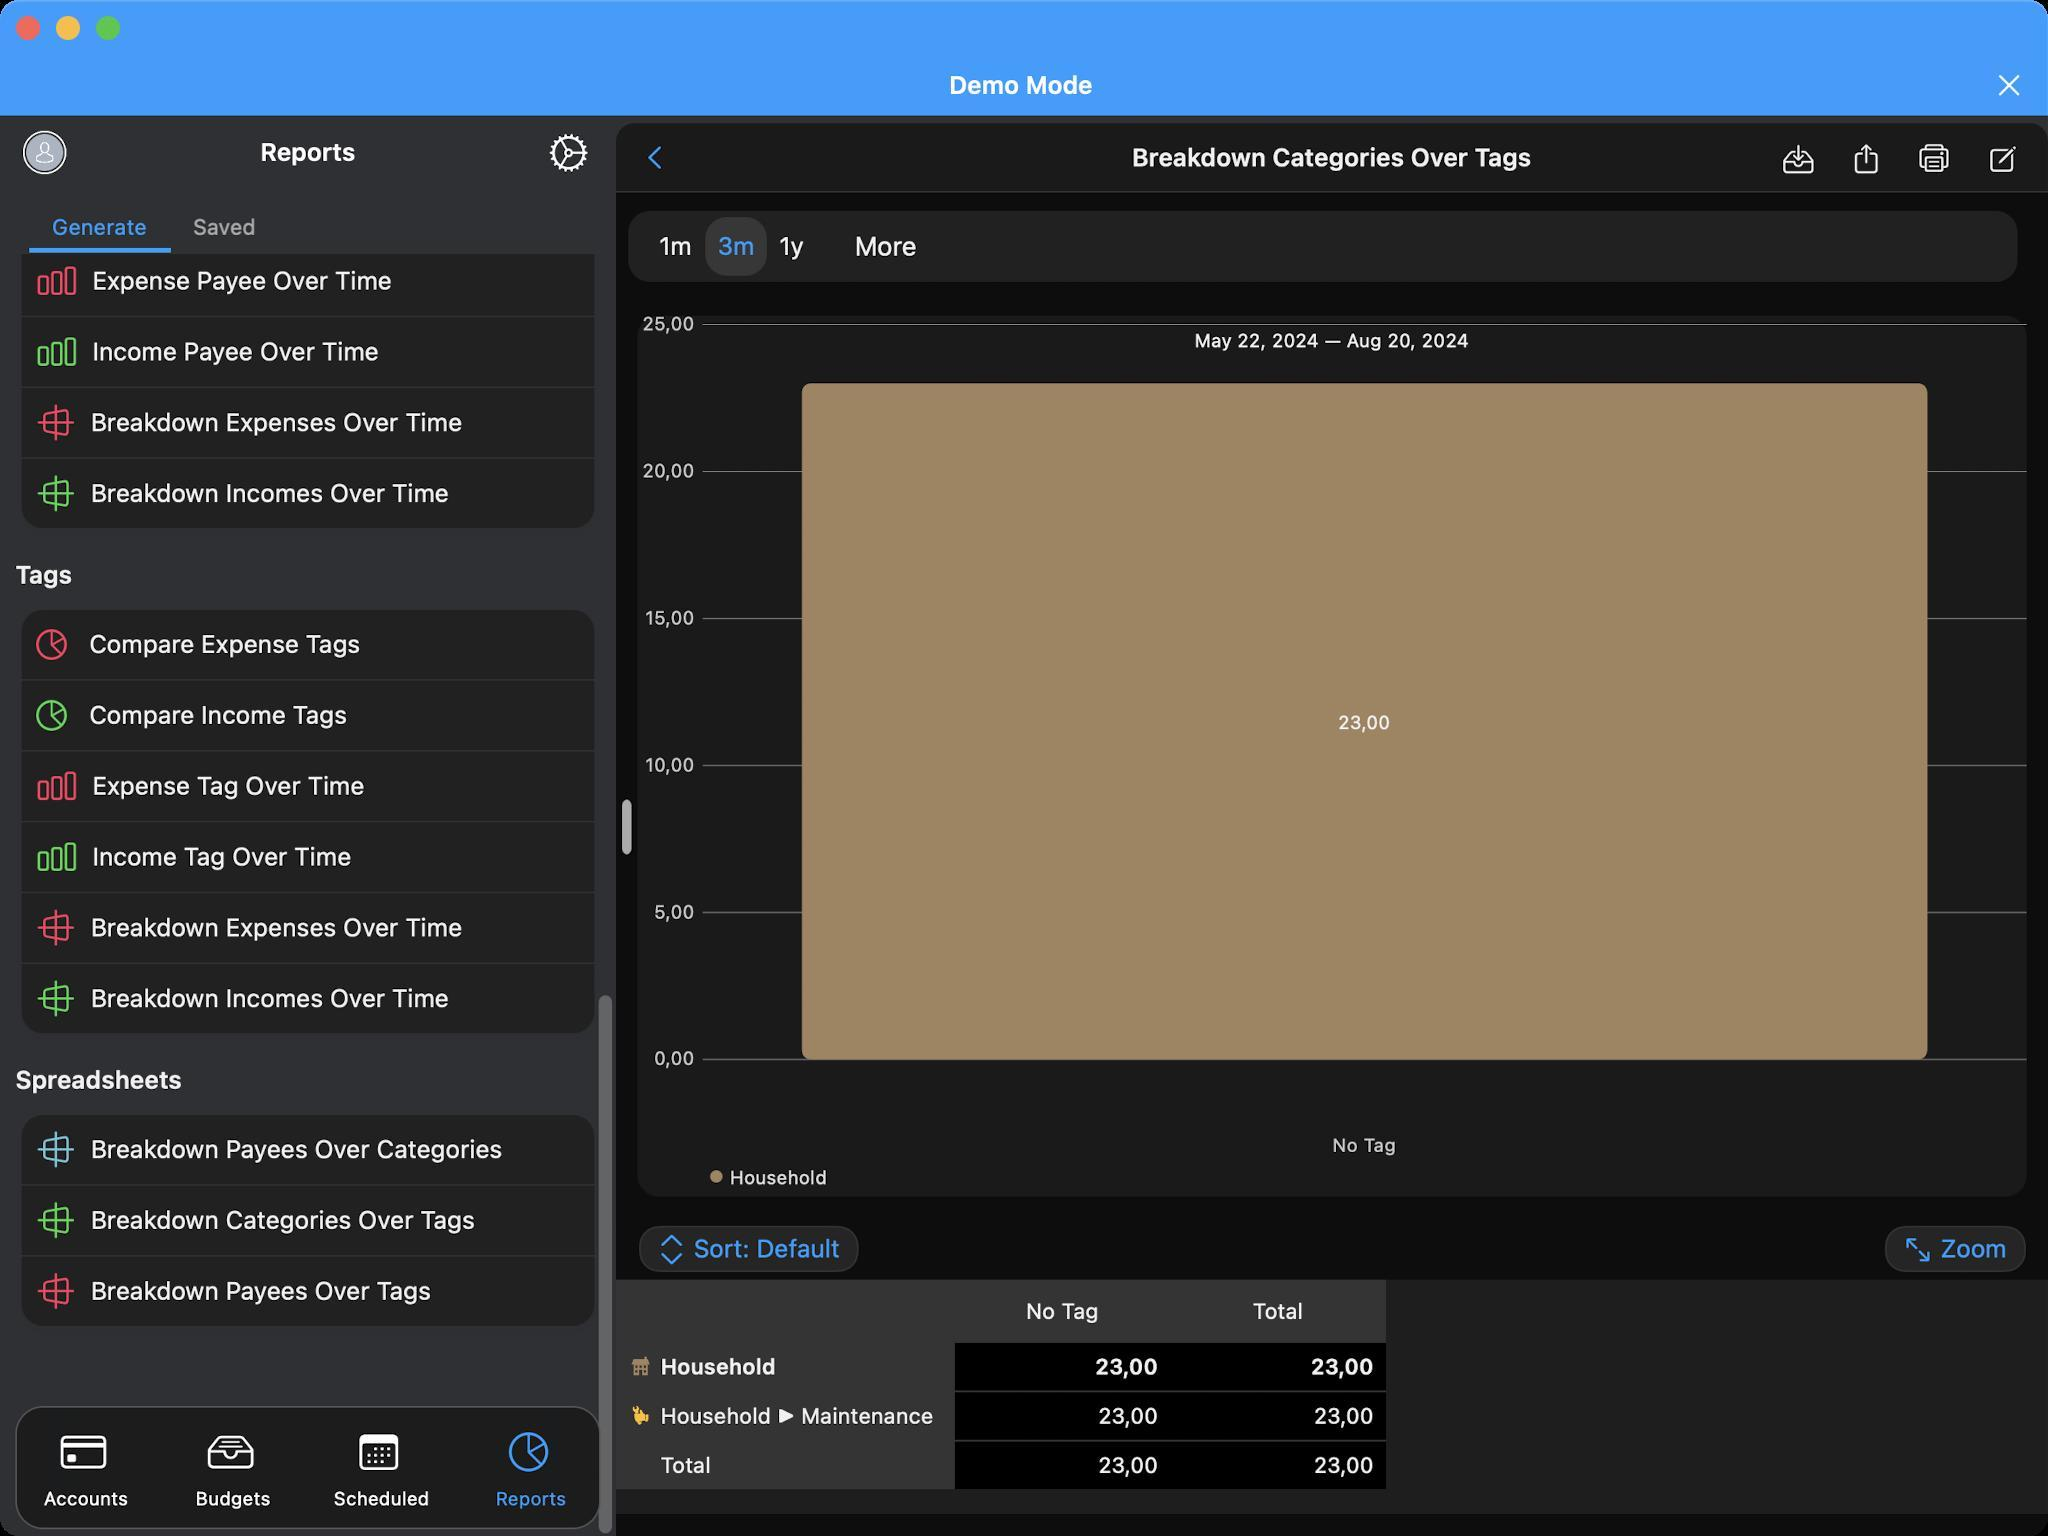
Accessibility tree:
{"name": "MoneyWiz", "role": "AXWindow", "description": null, "role_description": "standard window", "value": null, "position": "352.00;95.00", "size": "1024;768", "children": [{"name": null, "role": "AXGroup", "description": null, "role_description": "group", "value": null, "position": "0.00;0.00", "size": "1024;768", "children": [{"name": null, "role": "AXGroup", "description": null, "role_description": "group", "value": null, "position": "0.00;0.00", "size": "1024;768", "children": [{"name": null, "role": "AXGroup", "description": null, "role_description": "group", "value": null, "position": "0.00;0.00", "size": "1024;768", "children": [{"name": null, "role": "AXStaticText", "description": "Demo Mode", "role_description": "text", "value": null, "position": "159.77;34.65", "size": "701;16", "children": []}, {"name": null, "role": "AXButton", "description": "Close", "role_description": "button", "value": null, "position": "985.60;27.72", "size": "39;30", "children": []}, {"name": null, "role": "AXButton", "description": "avatar anonymous", "role_description": "button", "value": null, "position": "13.09;66.99", "size": "18;18", "children": []}, {"name": null, "role": "AXStaticText", "description": "Reports", "role_description": "text", "value": null, "position": "59.29;68.53", "size": "189;15", "children": []}, {"name": null, "role": "AXButton", "description": "settings", "role_description": "button", "value": null, "position": "273.35;65.45", "size": "22;22", "children": []}, {"name": null, "role": "AXGroup", "description": null, "role_description": "group", "value": null, "position": "308.00;57.75", "size": "716;711", "children": [{"name": null, "role": "AXButton", "description": "Back", "role_description": "button", "value": null, "position": "308.00;61.60", "size": "52;35", "children": []}, {"name": null, "role": "AXStaticText", "description": "Breakdown Categories Over Tags", "role_description": "text", "value": null, "position": "565.95;61.60", "size": "200;35", "children": []}, {"name": null, "role": "AXGroup", "description": null, "role_description": "group", "value": null, "position": "882.42;61.60", "size": "136;35", "children": [{"name": null, "role": "AXButton", "description": "inbox", "role_description": "button", "value": null, "position": "882.42;61.60", "size": "34;35", "children": []}, {"name": null, "role": "AXButton", "description": "Share", "role_description": "button", "value": null, "position": "916.30;61.60", "size": "34;35", "children": []}, {"name": null, "role": "AXButton", "description": "print", "role_description": "button", "value": null, "position": "950.18;61.60", "size": "34;35", "children": []}, {"name": null, "role": "AXButton", "description": "compose", "role_description": "button", "value": null, "position": "984.06;61.60", "size": "34;35", "children": []}]}, {"name": null, "role": "AXGroup", "description": null, "role_description": "table", "value": null, "position": "308.00;96.25", "size": "716;672", "children": [{"name": null, "role": "AXGroup", "description": null, "role_description": "group", "value": null, "position": "314.16;105.49", "size": "160;35", "children": [{"name": null, "role": "AXGroup", "description": null, "role_description": "group", "value": null, "position": "323.40;108.57", "size": "85;29", "children": [{"name": null, "role": "AXButton", "description": "1m", "role_description": "button", "value": null, "position": "323.40;108.57", "size": "29;29", "children": []}, {"name": null, "role": "AXButton", "description": "3m", "role_description": "button", "value": null, "position": "352.66;108.57", "size": "31;29", "children": []}, {"name": null, "role": "AXButton", "description": "1y", "role_description": "button", "value": null, "position": "383.46;108.57", "size": "25;29", "children": []}]}, {"name": null, "role": "AXButton", "description": "More", "role_description": "button", "value": null, "position": "421.19;108.57", "size": "44;29", "children": []}]}, {"name": null, "role": "AXStaticText", "description": "May 22, 2024 — Aug 20, 2024", "role_description": "text", "value": null, "position": "308.00;158.62", "size": "716;23", "children": []}, {"name": null, "role": "AXHeading", "description": "Bar Chart. 1 dataset. Household", "role_description": "heading", "value": null, "position": "318.78;157.85", "size": "695;440", "children": []}, {"name": null, "role": "AXGenericElement", "description": " No Tag‌: 23,00", "role_description": "", "value": null, "position": "400.90;191.66", "size": "563;338", "children": []}, {"name": null, "role": "AXGroup", "description": null, "role_description": "group", "value": null, "position": "308.00;609.07", "size": "716;31", "children": [{"name": null, "role": "AXButton", "description": "Sort: Default", "role_description": "button", "value": "", "position": "319.55;612.92", "size": "110;23", "children": []}, {"name": null, "role": "AXButton", "description": "Zoom", "role_description": "button", "value": "", "position": "942.48;612.92", "size": "70;23", "children": []}]}, {"name": null, "role": "AXGroup", "description": null, "role_description": "group", "value": "", "position": "308.00;639.87", "size": "716;117", "children": [{"name": null, "role": "AXStaticText", "description": "No Tag‌, Total, Household, 23,00, 23,00, Household ▶︎ Maintenance, 23,00, 23,00, Total, 23,00, 23,00", "role_description": "text", "value": "", "position": "308.00;639.87", "size": "716;117", "children": []}]}]}, {"name": null, "role": "AXButton", "description": null, "role_description": "button", "value": null, "position": "308.00;386.54", "size": "19;54", "children": []}, {"name": null, "role": "AXButton", "description": null, "role_description": "button", "value": null, "position": "311.08;399.63", "size": "5;28", "children": []}]}, {"name": null, "role": "AXButton", "description": "Generate", "role_description": "button", "value": null, "position": "14.63;100.10", "size": "71;26", "children": []}, {"name": null, "role": "AXButton", "description": "Saved", "role_description": "button", "value": null, "position": "85.19;100.10", "size": "55;26", "children": []}, {"name": null, "role": "AXStaticText", "description": "Accounts", "role_description": "text", "value": null, "position": "7.70;-744.59", "size": "293;35", "children": []}, {"name": null, "role": "AXButton", "description": "Net worth over time", "role_description": "button", "value": null, "position": "10.78;-709.94", "size": "286;35", "children": []}, {"name": null, "role": "AXButton", "description": "Balance Over Time", "role_description": "button", "value": null, "position": "10.78;-674.52", "size": "286;35", "children": []}, {"name": null, "role": "AXButton", "description": "Compare balances", "role_description": "button", "value": null, "position": "10.78;-639.10", "size": "286;35", "children": []}, {"name": null, "role": "AXButton", "description": "Compare balances over time", "role_description": "button", "value": null, "position": "10.78;-603.68", "size": "286;35", "children": []}, {"name": null, "role": "AXButton", "description": "Cashflow (Incomes / Expenses)", "role_description": "button", "value": null, "position": "10.78;-568.26", "size": "286;35", "children": []}, {"name": null, "role": "AXStaticText", "description": "Budgets", "role_description": "text", "value": null, "position": "7.70;-526.68", "size": "293;35", "children": []}, {"name": null, "role": "AXButton", "description": "Compare Budgets", "role_description": "button", "value": null, "position": "10.78;-492.03", "size": "286;35", "children": []}, {"name": null, "role": "AXButton", "description": "Balance Over Time", "role_description": "button", "value": null, "position": "10.78;-456.61", "size": "286;35", "children": []}, {"name": null, "role": "AXStaticText", "description": "Other", "role_description": "text", "value": null, "position": "7.70;-415.03", "size": "293;35", "children": []}, {"name": null, "role": "AXButton", "description": "Statistics", "role_description": "button", "value": null, "position": "10.78;-380.38", "size": "286;35", "children": []}, {"name": null, "role": "AXButton", "description": "Profit & Loss", "role_description": "button", "value": null, "position": "10.78;-344.96", "size": "286;35", "children": []}, {"name": null, "role": "AXButton", "description": "Spreadsheet", "role_description": "button", "value": null, "position": "10.78;-309.54", "size": "286;35", "children": []}, {"name": null, "role": "AXButton", "description": "Custom report", "role_description": "button", "value": null, "position": "10.78;-274.12", "size": "286;35", "children": []}, {"name": null, "role": "AXStaticText", "description": "Categories", "role_description": "text", "value": null, "position": "7.70;-234.85", "size": "293;35", "children": []}, {"name": null, "role": "AXButton", "description": "Compare Expense Categories", "role_description": "button", "value": null, "position": "10.78;-200.20", "size": "286;35", "children": []}, {"name": null, "role": "AXButton", "description": "Compare Income Categories", "role_description": "button", "value": null, "position": "10.78;-164.78", "size": "286;35", "children": []}, {"name": null, "role": "AXButton", "description": "Expense Category Over Time", "role_description": "button", "value": null, "position": "10.78;-129.36", "size": "286;35", "children": []}, {"name": null, "role": "AXButton", "description": "Income Category Over Time", "role_description": "button", "value": null, "position": "10.78;-93.94", "size": "286;35", "children": []}, {"name": null, "role": "AXButton", "description": "Breakdown Expenses Over Time", "role_description": "button", "value": null, "position": "10.78;-58.52", "size": "286;35", "children": []}, {"name": null, "role": "AXButton", "description": "Breakdown Incomes Over Time", "role_description": "button", "value": null, "position": "10.78;-23.10", "size": "286;35", "children": []}, {"name": null, "role": "AXStaticText", "description": "Payees", "role_description": "text", "value": null, "position": "7.70;17.71", "size": "293;35", "children": []}, {"name": null, "role": "AXButton", "description": "Compare Expense Payees", "role_description": "button", "value": null, "position": "10.78;52.36", "size": "286;35", "children": []}, {"name": null, "role": "AXButton", "description": "Compare Income Payees", "role_description": "button", "value": null, "position": "10.78;87.78", "size": "286;35", "children": []}, {"name": null, "role": "AXButton", "description": "Expense Payee Over Time", "role_description": "button", "value": null, "position": "10.78;123.20", "size": "286;35", "children": []}, {"name": null, "role": "AXButton", "description": "Income Payee Over Time", "role_description": "button", "value": null, "position": "10.78;158.62", "size": "286;35", "children": []}, {"name": null, "role": "AXButton", "description": "Breakdown Expenses Over Time", "role_description": "button", "value": null, "position": "10.78;194.04", "size": "286;35", "children": []}, {"name": null, "role": "AXButton", "description": "Breakdown Incomes Over Time", "role_description": "button", "value": null, "position": "10.78;229.46", "size": "286;35", "children": []}, {"name": null, "role": "AXStaticText", "description": "Tags", "role_description": "text", "value": null, "position": "7.70;270.27", "size": "293;35", "children": []}, {"name": null, "role": "AXButton", "description": "Compare Expense Tags", "role_description": "button", "value": null, "position": "10.78;304.92", "size": "286;35", "children": []}, {"name": null, "role": "AXButton", "description": "Compare Income Tags", "role_description": "button", "value": null, "position": "10.78;340.34", "size": "286;35", "children": []}, {"name": null, "role": "AXButton", "description": "Expense Tag Over Time", "role_description": "button", "value": null, "position": "10.78;375.76", "size": "286;35", "children": []}, {"name": null, "role": "AXButton", "description": "Income Tag Over Time", "role_description": "button", "value": null, "position": "10.78;411.18", "size": "286;35", "children": []}, {"name": null, "role": "AXButton", "description": "Breakdown Expenses Over Time", "role_description": "button", "value": null, "position": "10.78;446.60", "size": "286;35", "children": []}, {"name": null, "role": "AXButton", "description": "Breakdown Incomes Over Time", "role_description": "button", "value": null, "position": "10.78;482.02", "size": "286;35", "children": []}, {"name": null, "role": "AXStaticText", "description": "Spreadsheets", "role_description": "text", "value": null, "position": "7.70;522.83", "size": "293;35", "children": []}, {"name": null, "role": "AXButton", "description": "Breakdown Payees Over Categories", "role_description": "button", "value": null, "position": "10.78;557.48", "size": "286;35", "children": []}, {"name": null, "role": "AXButton", "description": "Breakdown Categories Over Tags", "role_description": "button", "value": null, "position": "10.78;592.90", "size": "286;35", "children": []}, {"name": null, "role": "AXButton", "description": "Breakdown Payees Over Tags", "role_description": "button", "value": null, "position": "10.78;628.32", "size": "286;35", "children": []}, {"name": null, "role": "AXButton", "description": null, "role_description": "button", "value": null, "position": "8.47;703.01", "size": "69;62", "children": []}, {"name": null, "role": "AXButton", "description": "card", "role_description": "button", "value": null, "position": "8.47;710.71", "size": "69;31", "children": []}, {"name": null, "role": "AXButton", "description": null, "role_description": "button", "value": null, "position": "77.00;703.01", "size": "69;62", "children": []}, {"name": null, "role": "AXButton", "description": "Inbox Full", "role_description": "button", "value": null, "position": "82.00;710.71", "size": "69;31", "children": []}, {"name": null, "role": "AXButton", "description": null, "role_description": "button", "value": null, "position": "146.30;703.01", "size": "69;62", "children": []}, {"name": null, "role": "AXButton", "description": "calendar", "role_description": "button", "value": null, "position": "156.31;710.71", "size": "69;31", "children": []}, {"name": null, "role": "AXButton", "description": null, "role_description": "button", "value": null, "position": "215.60;703.01", "size": "69;62", "children": []}, {"name": null, "role": "AXButton", "description": "chart pie", "role_description": "button", "value": null, "position": "231.00;710.71", "size": "69;31", "children": []}, {"name": null, "role": "AXStaticText", "description": "Accounts", "role_description": "text", "value": null, "position": "8.47;741.51", "size": "69;15", "children": []}, {"name": null, "role": "AXStaticText", "description": "Budgets", "role_description": "text", "value": null, "position": "82.00;741.51", "size": "69;15", "children": []}, {"name": null, "role": "AXStaticText", "description": "Scheduled", "role_description": "text", "value": null, "position": "156.31;741.51", "size": "69;15", "children": []}, {"name": null, "role": "AXStaticText", "description": "Reports", "role_description": "text", "value": null, "position": "231.00;741.51", "size": "69;15", "children": []}]}]}]}, {"name": null, "role": "AXButton", "description": null, "role_description": "close button", "value": null, "position": "7.00;6.00", "size": "14;16", "children": []}, {"name": null, "role": "AXButton", "description": null, "role_description": "full screen button", "value": null, "position": "47.00;6.00", "size": "14;16", "children": [{"name": null, "role": "AXGroup", "description": null, "role_description": "group", "value": null, "position": "47.00;6.00", "size": "14;16", "children": [{"name": null, "role": "AXGroup", "description": null, "role_description": "group", "value": null, "position": "47.00;6.00", "size": "14;16", "children": []}]}]}, {"name": null, "role": "AXButton", "description": null, "role_description": "minimize button", "value": null, "position": "27.00;6.00", "size": "14;16", "children": []}]}